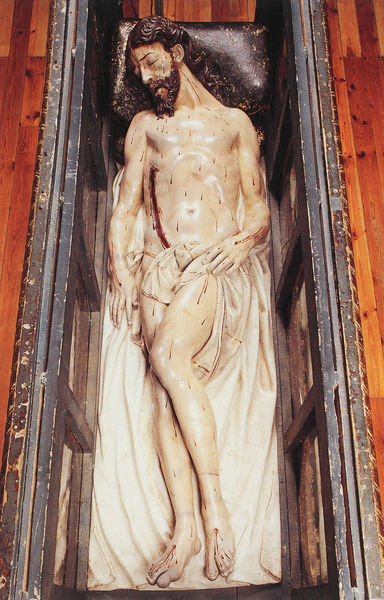
Titel: Christus im Sarg
Künstler: Gregorio Fernández
Institution: Lerma (Burgos), Konvent St. Clara
Schlagwörter: fuß, hand, kopf, körper, mann, nackt, wunde, braun, glas, haar, holz, nase, schwarz, weiss, tuch, bart, arme, augen, falten, lang, leiche, tod, tot, hände, haare, locken, skulptur, liegen, fußboden, dielen, kissen, bauch, bauchnabel, geschlossen, foto, blut, religion, schnitzerei, sarg, bluten, gestorben, christus, grab, jesus, kreuzigung, leichentuch, leichnam, narbe, sterben, stigmata, wunden, wundmal, wundmale, leid, leiden, schmerz, heiliger, gefasst, heilig, leinentuch, mal, male, eingelassen, pestkreuz, chistentum, grabchristus, versenkt